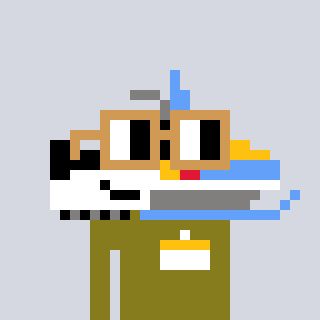
a pixel art character with square brown glasses, a snowmobile-shaped head and a gunk-colored body on a cool background